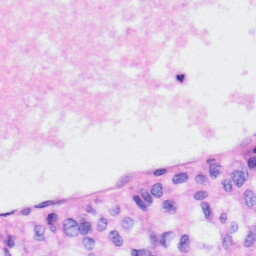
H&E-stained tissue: Liver